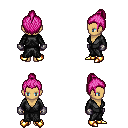
a pixel art fantasy rpg character, female body template, human, tanned skin, gray robe, red pants, pink short topknot hairstyle, metal gloves, gold boots, four views (front, back, left, right), 2x2 character sprite sheet, small pixel art, hard edges, no anti-aliasing